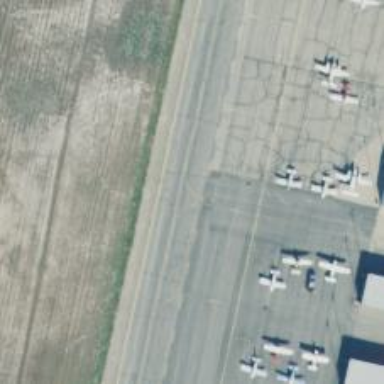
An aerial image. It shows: Image of taxiway at airport.